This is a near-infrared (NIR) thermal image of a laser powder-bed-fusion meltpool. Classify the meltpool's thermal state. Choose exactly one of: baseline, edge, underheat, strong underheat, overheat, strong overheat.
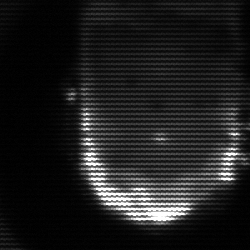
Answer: baseline